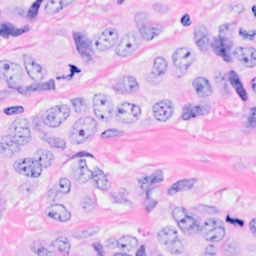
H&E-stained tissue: Breast